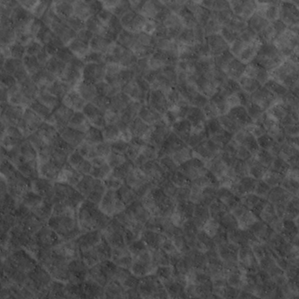
Label: non_frost